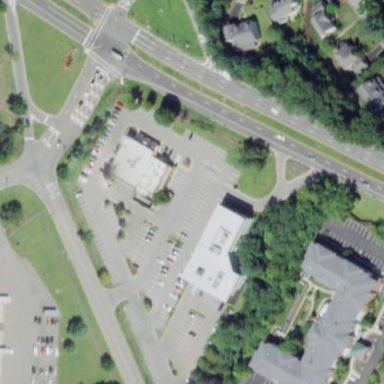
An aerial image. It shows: Retail area.